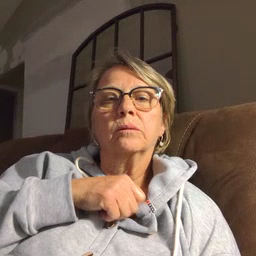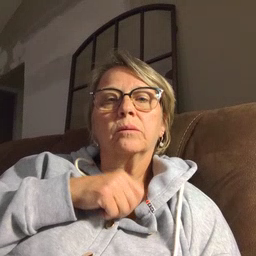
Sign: orange